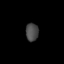
Tissue: lung
Cell type: Endothelial cells
Senescence score: 0.5414
Nuclear area (px): 220
Mean DAPI intensity: 74.009